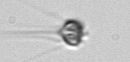
Label: Apedinella